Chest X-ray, PA view. Patient: 60 years old, sex F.
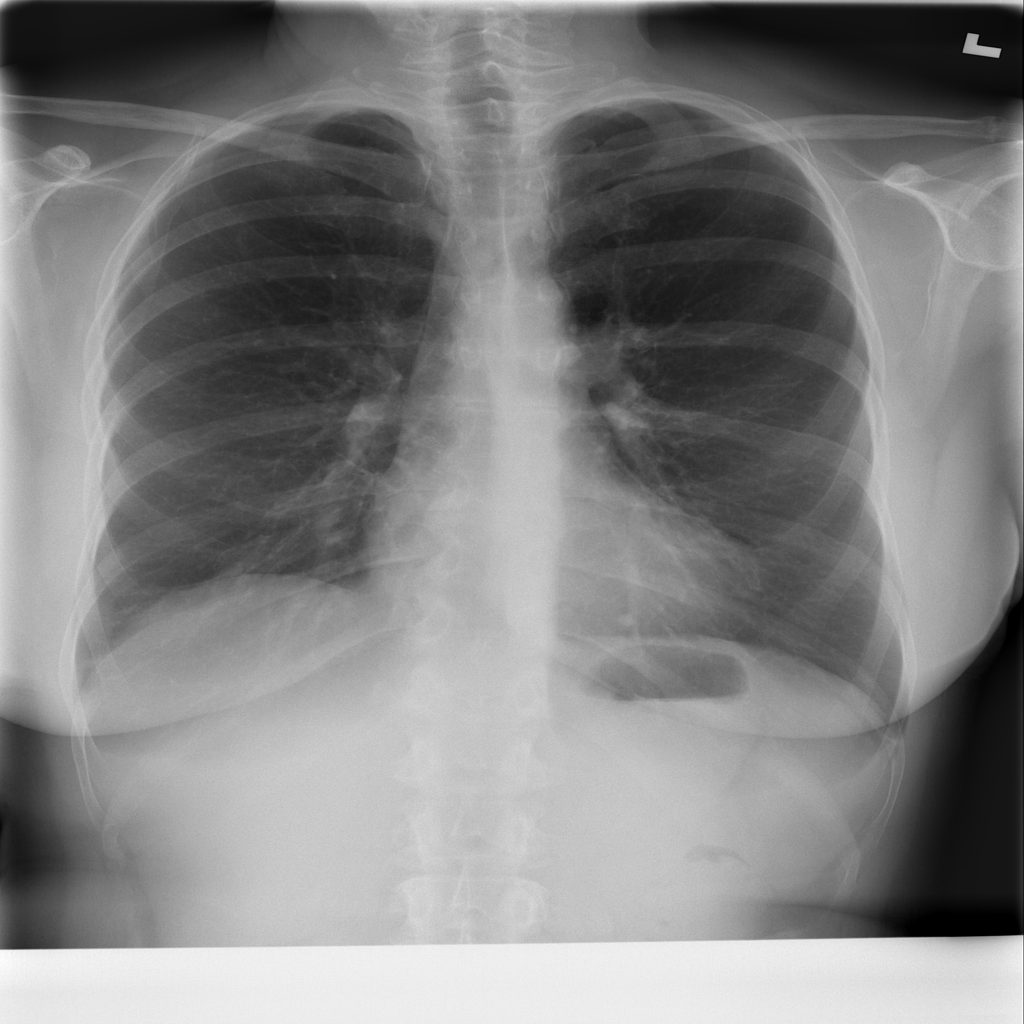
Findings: No Finding